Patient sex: M
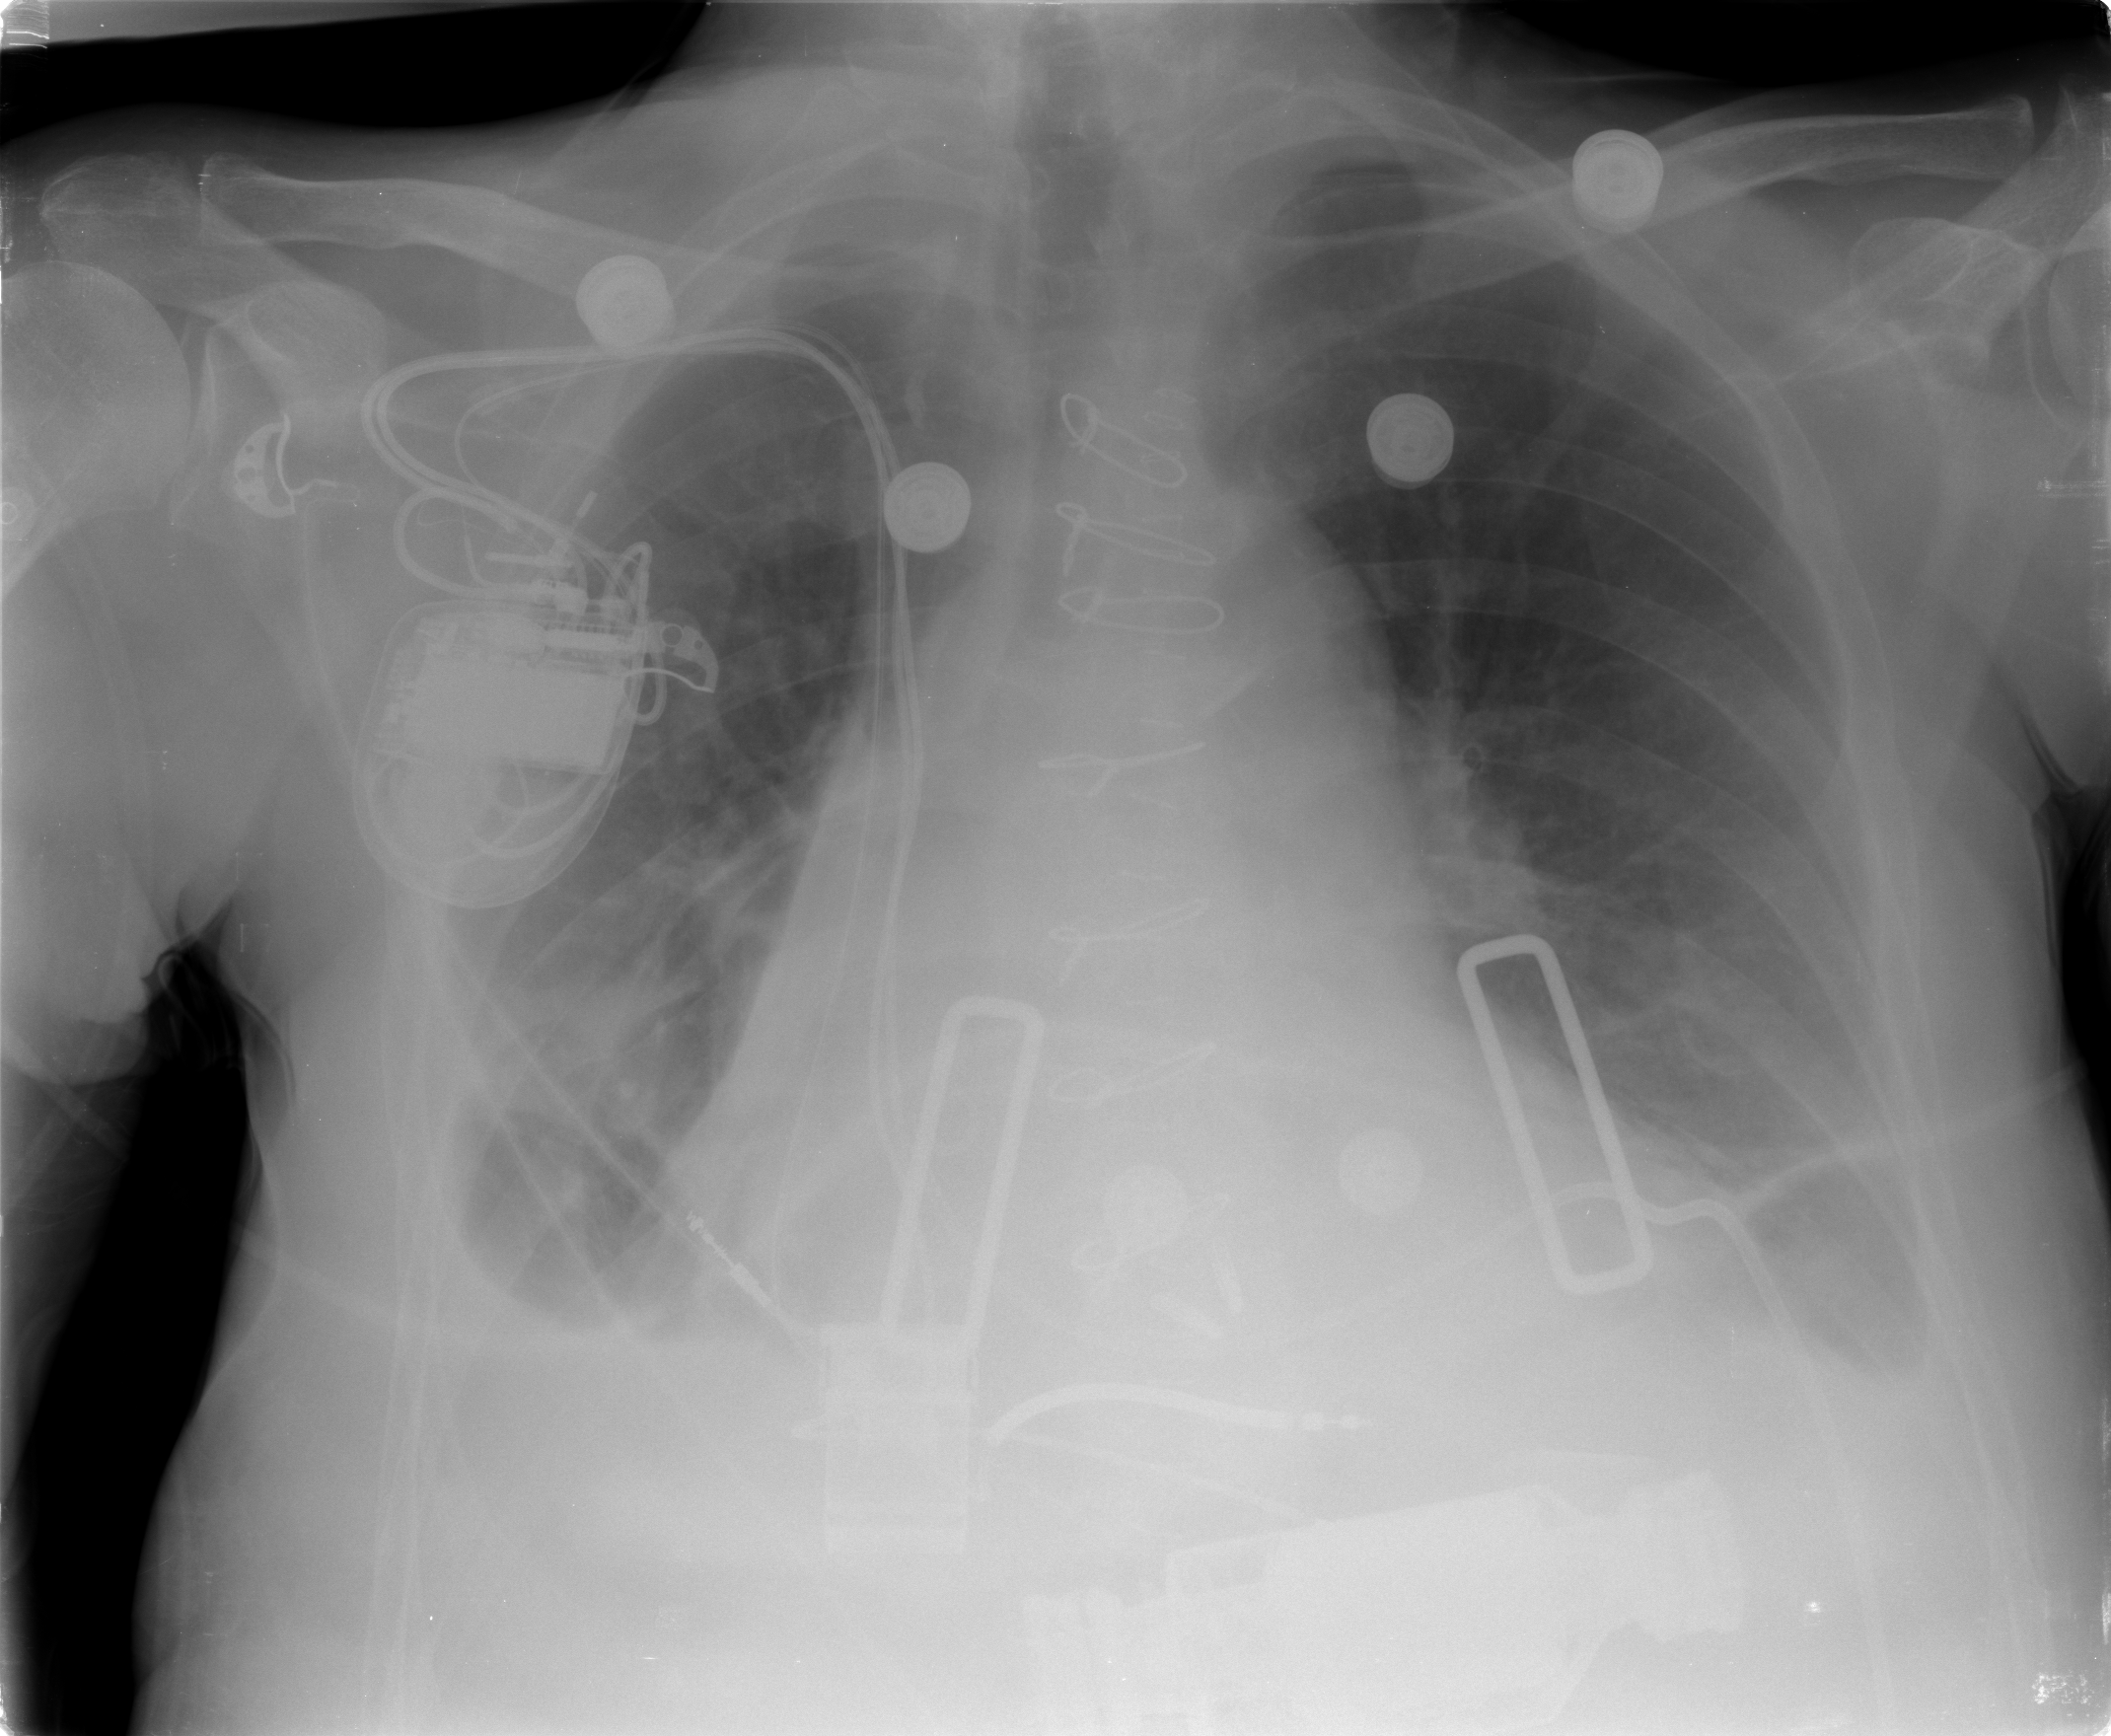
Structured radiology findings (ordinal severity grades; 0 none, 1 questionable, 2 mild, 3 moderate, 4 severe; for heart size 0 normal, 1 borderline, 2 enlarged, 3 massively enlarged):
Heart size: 2
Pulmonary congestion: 0
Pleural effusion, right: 2
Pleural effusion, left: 2
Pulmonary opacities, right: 0
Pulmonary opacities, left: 0
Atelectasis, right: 2
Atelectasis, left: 2